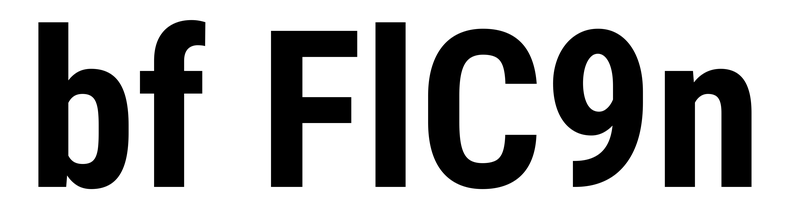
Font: Roboto_Condensed_Bold